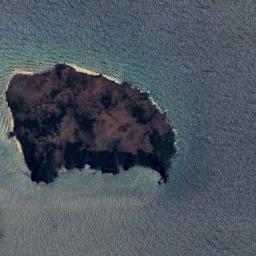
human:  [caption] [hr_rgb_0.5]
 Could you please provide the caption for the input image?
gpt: Islands are like busts of people .

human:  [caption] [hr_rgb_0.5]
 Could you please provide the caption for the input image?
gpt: The irregularly shaped brown island is surrounded by blue sea water, With sparse green plants on the island and a white sandy beach on the periphery .

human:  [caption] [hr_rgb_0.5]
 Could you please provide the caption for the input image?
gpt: Many trees are on the island .

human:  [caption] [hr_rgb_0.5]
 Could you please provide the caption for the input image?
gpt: The island has some beaches and the waters around the island is green .

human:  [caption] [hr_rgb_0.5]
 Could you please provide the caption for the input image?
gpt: The brown island is on a sea with many waves .